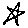
Label: star